Field crop: tomato
Growth stage: 1
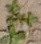
Species: portulaca